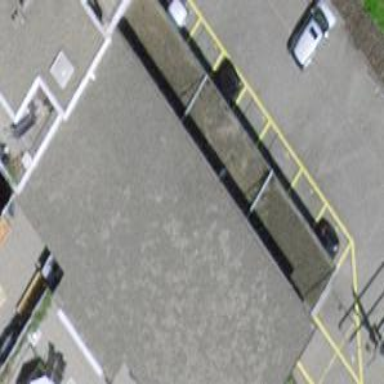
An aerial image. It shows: View of roof of building.